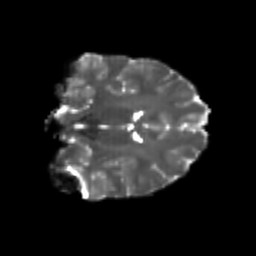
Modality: T2w
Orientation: coronal
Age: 20
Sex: male
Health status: healthy
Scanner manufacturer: philips
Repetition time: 7.391 s
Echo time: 0.08599 s